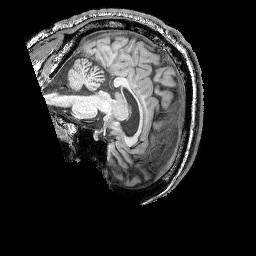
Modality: T1w
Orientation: sagittal
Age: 42
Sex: male
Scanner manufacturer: siemens
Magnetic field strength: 3 T
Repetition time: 2.25 s
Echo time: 0.00411 s